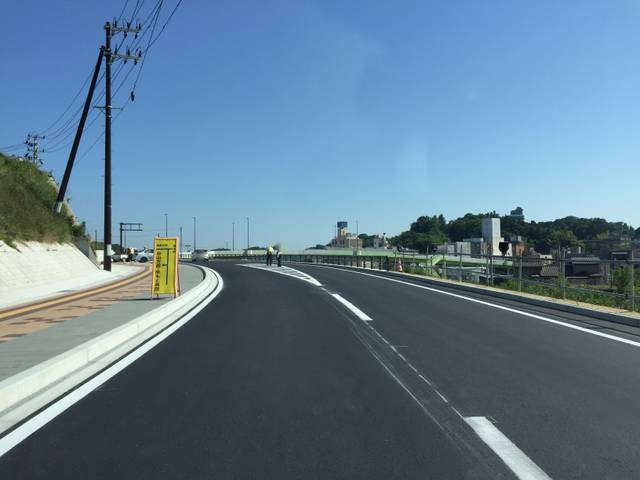
Region: Japan
Coordinates: 37.011, 140.849